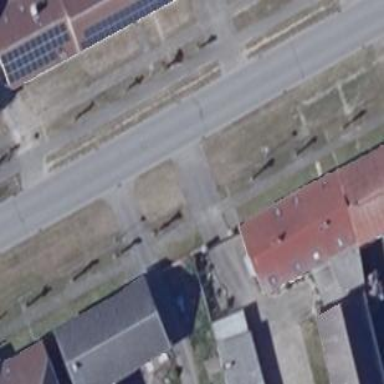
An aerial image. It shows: Tertiary road with asphalt surface.